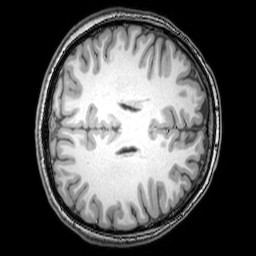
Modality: T1w
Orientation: axial
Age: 26
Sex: male
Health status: healthy
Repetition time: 0.081 s
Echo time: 0.037 s